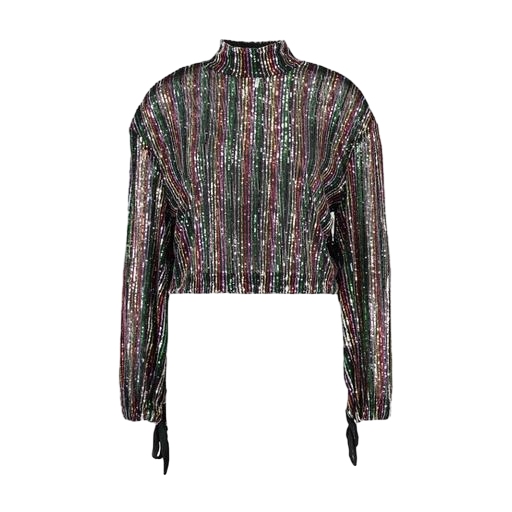
multicolor ava sequin mesh bomber jacket, multicolor silver short bomber jacket, multicolor sequin bomber jacket, white background